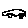
Label: car